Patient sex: F
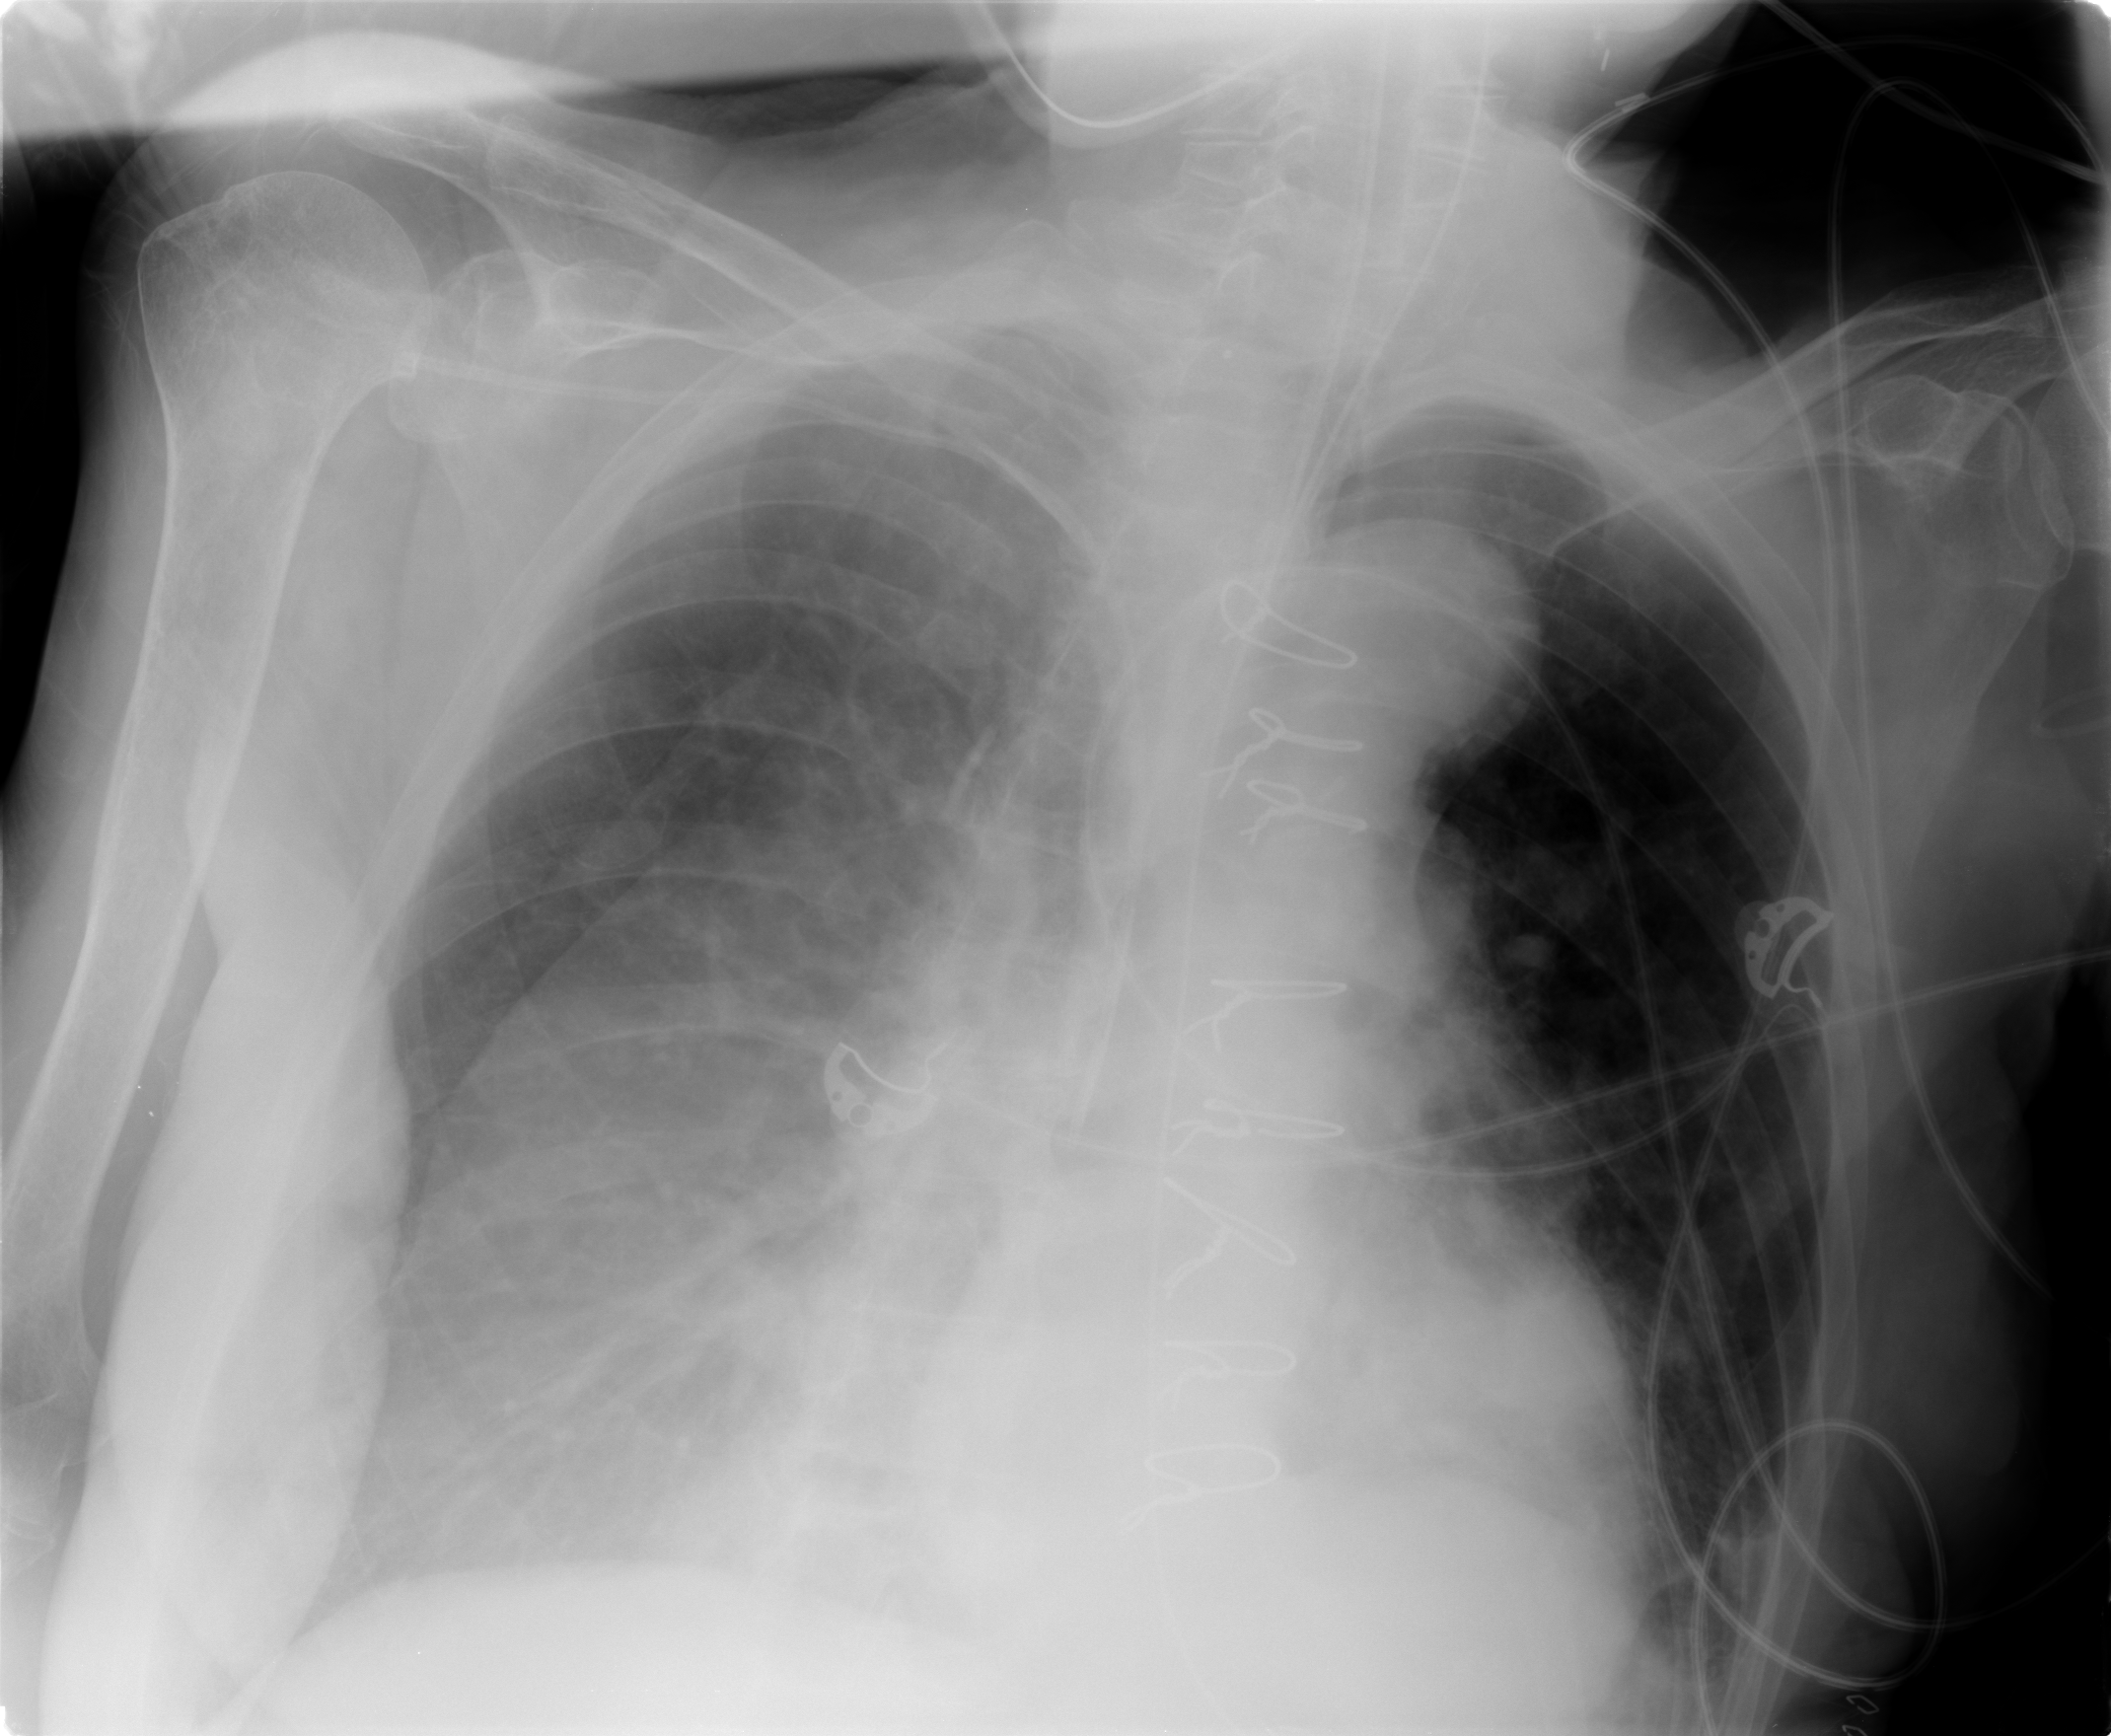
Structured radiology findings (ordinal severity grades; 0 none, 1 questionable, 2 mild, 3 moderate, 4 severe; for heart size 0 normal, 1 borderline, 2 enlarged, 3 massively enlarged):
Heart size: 0
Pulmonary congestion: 0
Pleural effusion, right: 0
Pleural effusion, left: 2
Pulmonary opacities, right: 0
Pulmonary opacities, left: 0
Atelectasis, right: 0
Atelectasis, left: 0